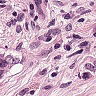
Metastatic tissue present: yes